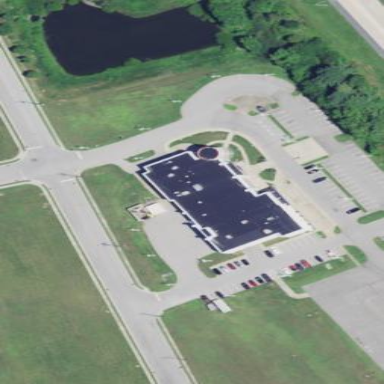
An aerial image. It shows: Building that is motorcycle shop.